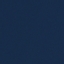
Land use / land cover: SeaLake